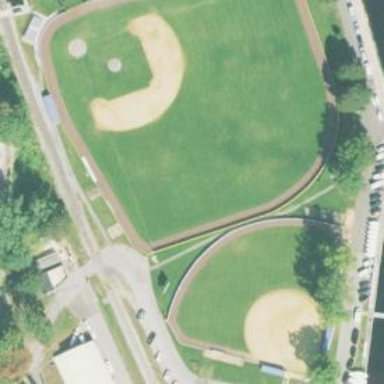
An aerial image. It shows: Baseball pitch for leisure and sports activities.